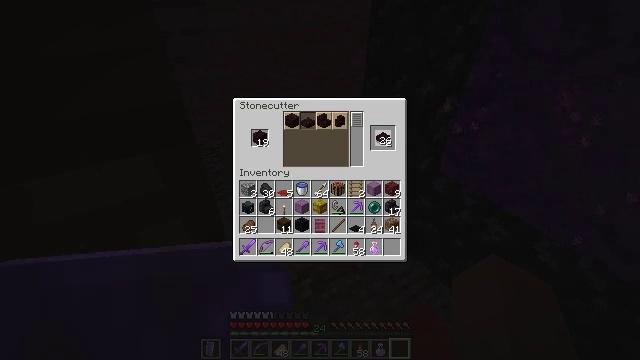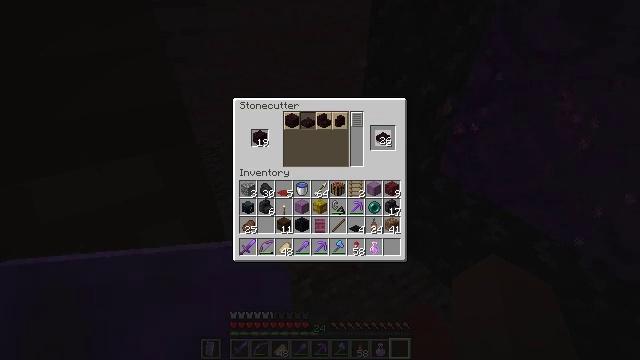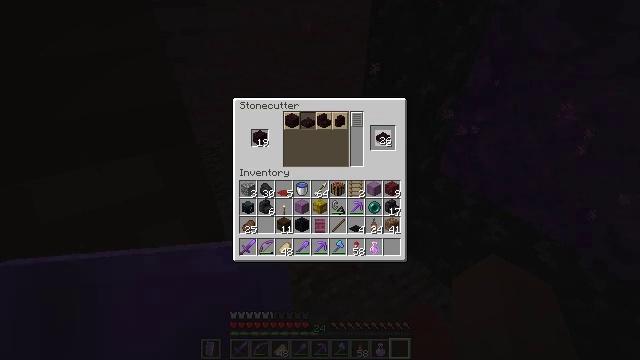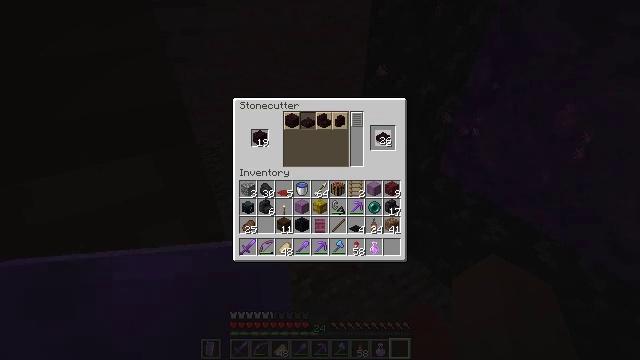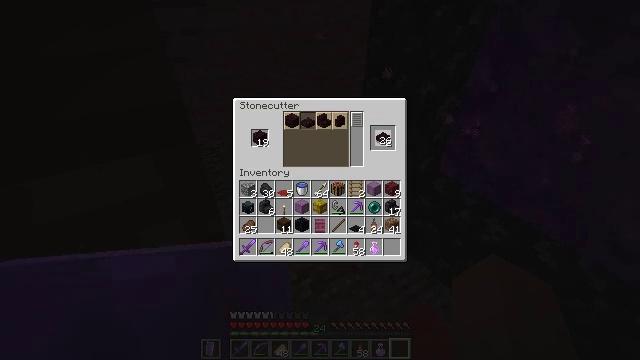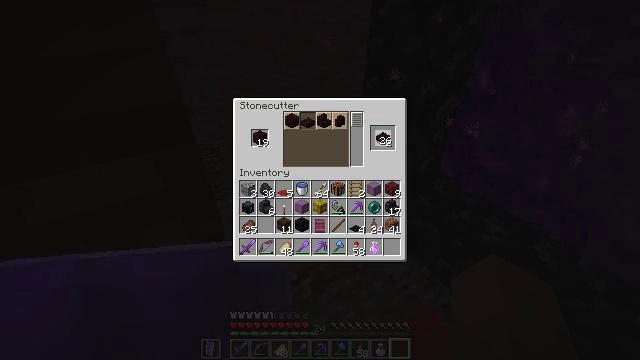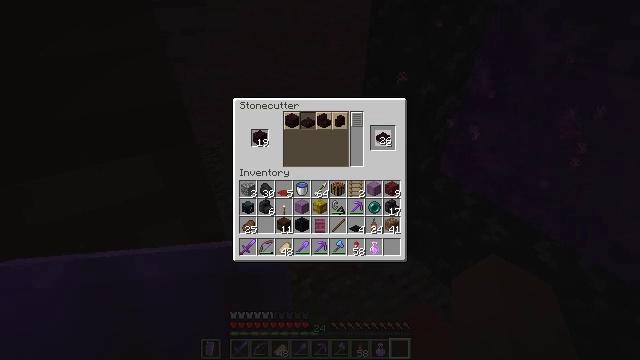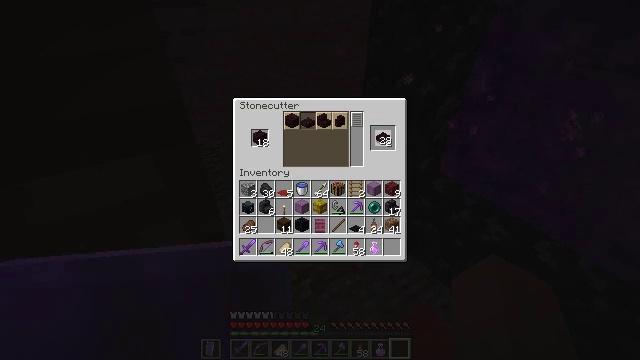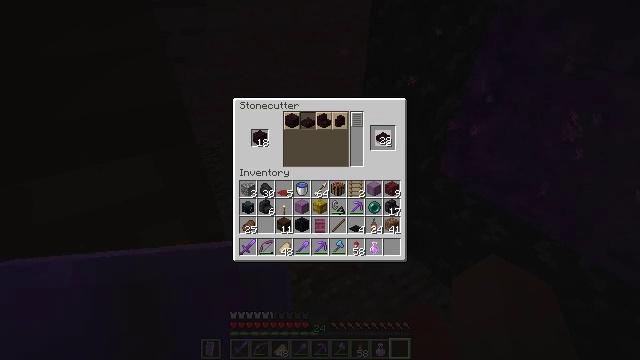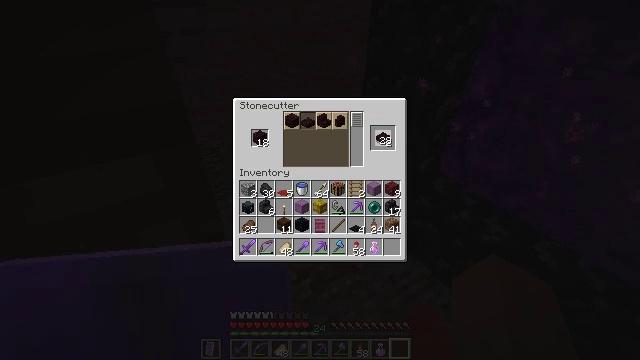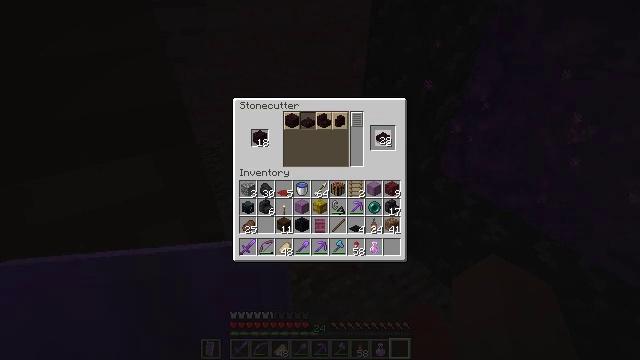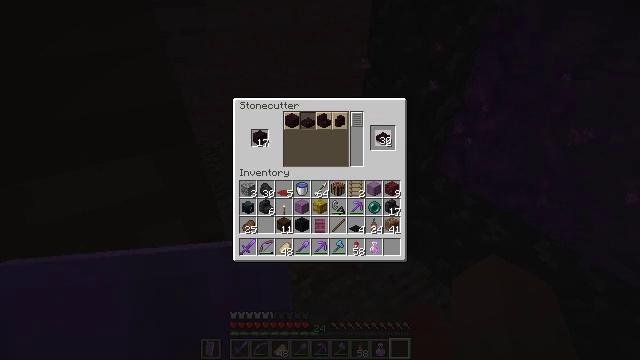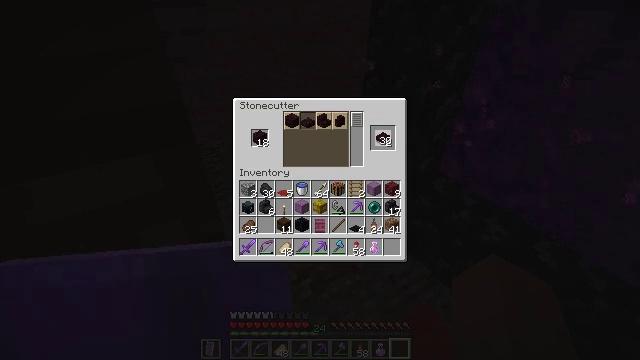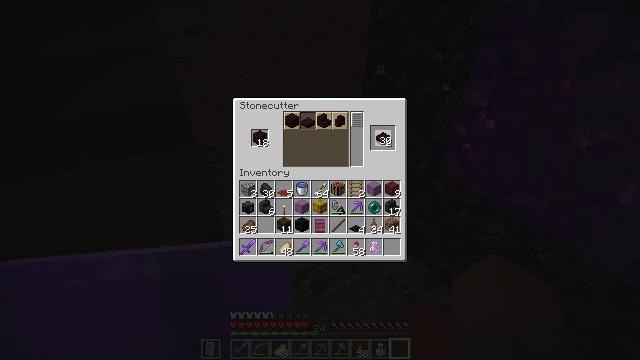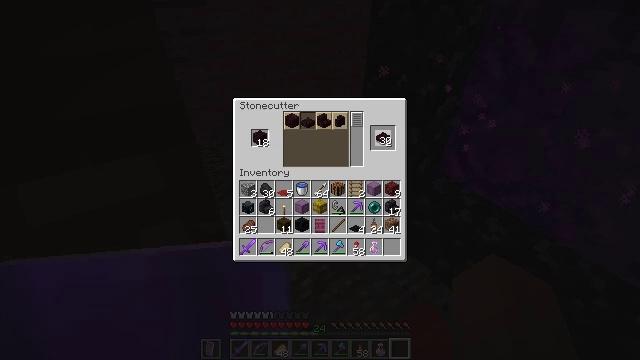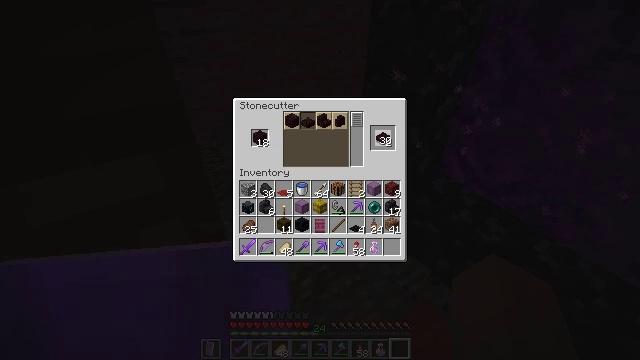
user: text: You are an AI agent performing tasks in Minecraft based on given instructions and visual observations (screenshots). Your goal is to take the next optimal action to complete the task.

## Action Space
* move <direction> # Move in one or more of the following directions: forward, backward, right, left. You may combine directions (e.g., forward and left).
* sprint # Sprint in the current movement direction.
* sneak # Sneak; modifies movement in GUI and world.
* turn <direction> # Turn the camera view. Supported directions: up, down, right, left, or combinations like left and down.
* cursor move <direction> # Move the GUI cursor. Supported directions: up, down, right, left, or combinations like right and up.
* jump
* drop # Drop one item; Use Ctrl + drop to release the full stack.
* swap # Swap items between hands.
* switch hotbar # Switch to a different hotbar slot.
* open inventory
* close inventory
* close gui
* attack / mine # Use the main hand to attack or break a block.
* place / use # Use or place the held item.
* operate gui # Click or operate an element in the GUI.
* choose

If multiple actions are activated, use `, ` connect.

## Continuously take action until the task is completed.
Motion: motion action
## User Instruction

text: Craft a nether brick slab.
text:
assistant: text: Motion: attack / mine
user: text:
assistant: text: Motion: attack / mine
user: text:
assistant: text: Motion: attack / mine
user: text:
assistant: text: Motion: attack / mine
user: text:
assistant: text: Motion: attack / mine
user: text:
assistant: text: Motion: attack / mine
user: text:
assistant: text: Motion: no_op
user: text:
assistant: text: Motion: attack / mine
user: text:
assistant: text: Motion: attack / mine
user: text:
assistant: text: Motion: attack / mine
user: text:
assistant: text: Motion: no_op
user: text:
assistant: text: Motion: no_op
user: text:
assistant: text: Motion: attack / mine
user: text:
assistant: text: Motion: attack / mine
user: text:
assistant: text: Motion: attack / mine
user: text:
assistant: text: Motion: no_op
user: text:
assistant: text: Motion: attack / mine
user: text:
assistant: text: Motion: attack / mine
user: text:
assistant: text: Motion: attack / mine
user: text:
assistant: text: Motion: no_op
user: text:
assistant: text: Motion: attack / mine
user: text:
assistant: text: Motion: attack / mine
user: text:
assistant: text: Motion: attack / mine
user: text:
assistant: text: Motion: no_op
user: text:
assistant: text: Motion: attack / mine
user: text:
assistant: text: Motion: attack / mine
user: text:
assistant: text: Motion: attack / mine
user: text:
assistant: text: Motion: no_op
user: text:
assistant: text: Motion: attack / mine
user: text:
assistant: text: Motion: attack / mine